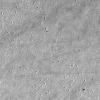
Atmospheric dust classification: not_dusty